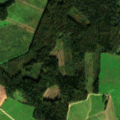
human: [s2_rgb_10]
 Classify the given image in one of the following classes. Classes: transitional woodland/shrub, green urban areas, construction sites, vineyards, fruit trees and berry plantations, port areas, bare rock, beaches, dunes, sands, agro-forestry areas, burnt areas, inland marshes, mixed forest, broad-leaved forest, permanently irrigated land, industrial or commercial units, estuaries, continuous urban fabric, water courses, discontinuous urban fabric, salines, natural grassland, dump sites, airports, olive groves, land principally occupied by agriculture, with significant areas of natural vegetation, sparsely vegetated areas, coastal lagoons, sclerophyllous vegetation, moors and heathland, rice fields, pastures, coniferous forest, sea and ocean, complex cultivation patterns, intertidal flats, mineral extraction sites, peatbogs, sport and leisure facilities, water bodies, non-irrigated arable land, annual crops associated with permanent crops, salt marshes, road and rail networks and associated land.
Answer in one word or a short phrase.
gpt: non-irrigated arable land, pastures, coniferous forest, mixed forest